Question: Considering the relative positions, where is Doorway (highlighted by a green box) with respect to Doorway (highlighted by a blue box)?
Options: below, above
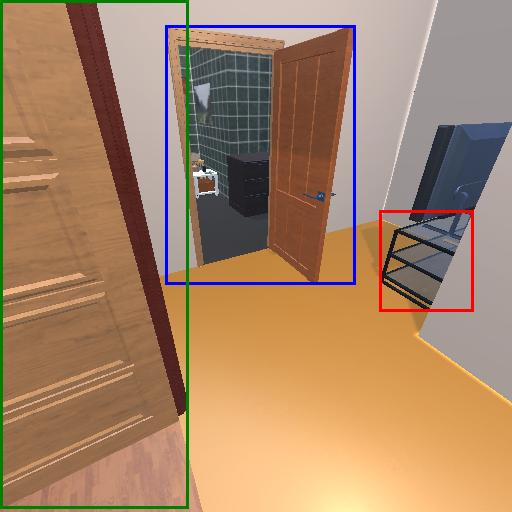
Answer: below